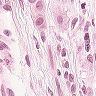
Metastatic tissue present: yes